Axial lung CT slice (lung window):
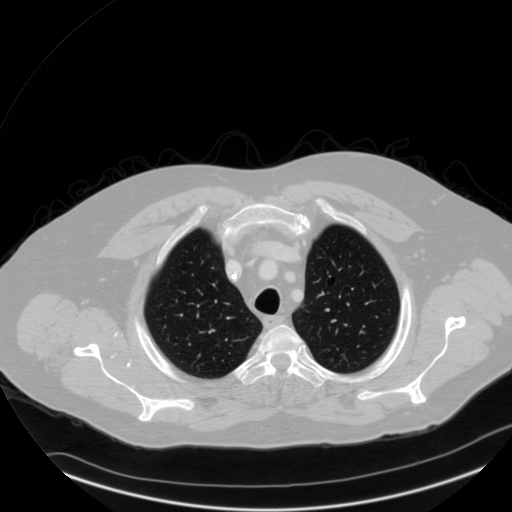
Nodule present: no